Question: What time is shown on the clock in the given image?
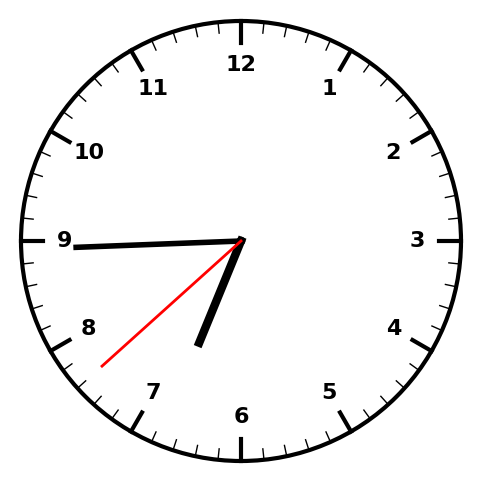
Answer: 06:44:38